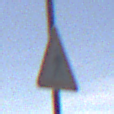
Verkehrszeichen: FussgaengerRechts
Umgebung: Outdoor, RoadRail
Tageszeit: MorningAfternoon
Wetter: PartlyCloudy
Licht: Natural
Jahreszeit: NotSpecified
Kontrast: HighContrast